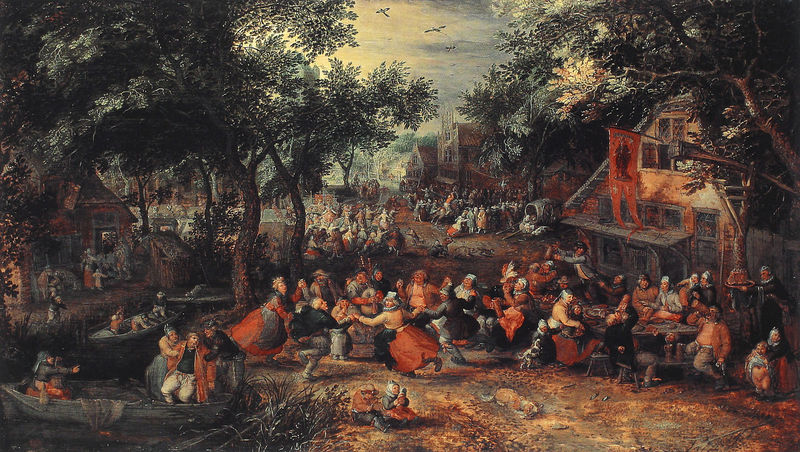
Titel: Kirmestreiben auf einem Dorfplatz unter Bäumen
Künstler: David Vinckboons
Institution: Dresden, Gemäldegalerie Alte Meister
Schlagwörter: baum, himmel, bäume, fluss, frauen, landschaft, menschen, stadt, braun, fenster, frau, männer, straße, szene, haus, hund, rot, fest, leute, tanz, feier, trinken, mensch, häuser, vögel, musik, wald, bauern, boot, kinder, man, fahne, dorf, platz, breugel, breughel, bauernszene, tant, broueghel